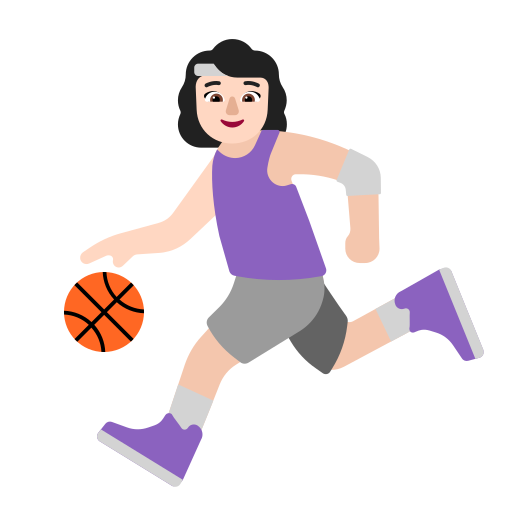
woman bouncing ball flat light